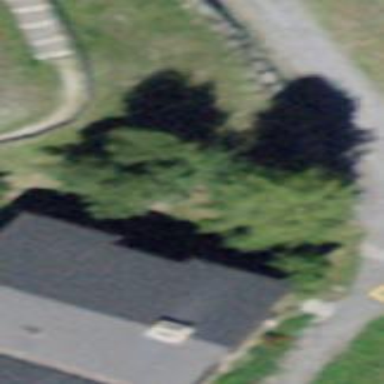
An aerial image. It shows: Building with tiled roof.